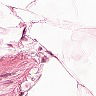
Metastatic tissue present: no